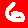
Digit: 6